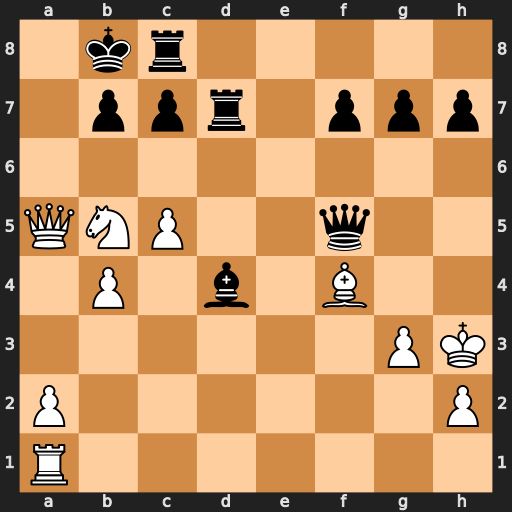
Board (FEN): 1kr5/1ppr1ppp/8/QNP2q2/1P1b1B2/6PK/P6P/R7
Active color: w
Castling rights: -
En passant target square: -
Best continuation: g4 Qd3+ Bg3 Qxb5 Qxb5